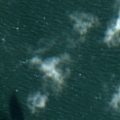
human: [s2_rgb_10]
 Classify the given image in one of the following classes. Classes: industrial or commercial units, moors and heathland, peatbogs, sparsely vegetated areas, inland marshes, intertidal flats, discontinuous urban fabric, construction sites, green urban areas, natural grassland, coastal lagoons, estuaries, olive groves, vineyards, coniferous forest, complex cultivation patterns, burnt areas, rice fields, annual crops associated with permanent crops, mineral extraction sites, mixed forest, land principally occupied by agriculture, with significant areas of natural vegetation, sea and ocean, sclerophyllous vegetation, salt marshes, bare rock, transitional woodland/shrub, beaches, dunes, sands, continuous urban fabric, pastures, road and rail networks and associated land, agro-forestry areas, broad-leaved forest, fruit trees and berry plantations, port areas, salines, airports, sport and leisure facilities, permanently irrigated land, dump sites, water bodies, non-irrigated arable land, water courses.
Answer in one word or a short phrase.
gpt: sea and ocean